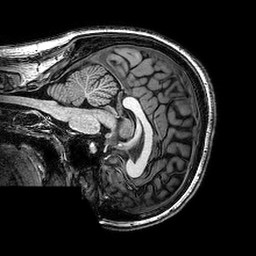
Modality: T1w
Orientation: sagittal
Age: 22
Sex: female
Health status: healthy
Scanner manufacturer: philips
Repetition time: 0.008175 s
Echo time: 0.00374 s